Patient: sex M, age 28
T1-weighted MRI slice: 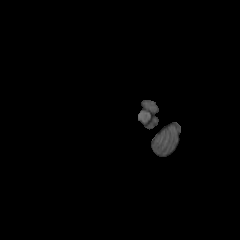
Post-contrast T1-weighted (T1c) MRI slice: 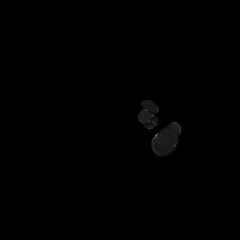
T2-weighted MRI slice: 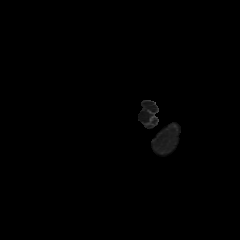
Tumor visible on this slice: no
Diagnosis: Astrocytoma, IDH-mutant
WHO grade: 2